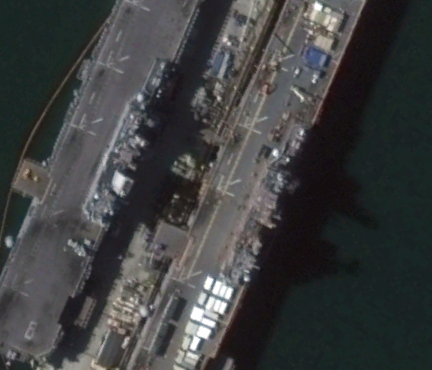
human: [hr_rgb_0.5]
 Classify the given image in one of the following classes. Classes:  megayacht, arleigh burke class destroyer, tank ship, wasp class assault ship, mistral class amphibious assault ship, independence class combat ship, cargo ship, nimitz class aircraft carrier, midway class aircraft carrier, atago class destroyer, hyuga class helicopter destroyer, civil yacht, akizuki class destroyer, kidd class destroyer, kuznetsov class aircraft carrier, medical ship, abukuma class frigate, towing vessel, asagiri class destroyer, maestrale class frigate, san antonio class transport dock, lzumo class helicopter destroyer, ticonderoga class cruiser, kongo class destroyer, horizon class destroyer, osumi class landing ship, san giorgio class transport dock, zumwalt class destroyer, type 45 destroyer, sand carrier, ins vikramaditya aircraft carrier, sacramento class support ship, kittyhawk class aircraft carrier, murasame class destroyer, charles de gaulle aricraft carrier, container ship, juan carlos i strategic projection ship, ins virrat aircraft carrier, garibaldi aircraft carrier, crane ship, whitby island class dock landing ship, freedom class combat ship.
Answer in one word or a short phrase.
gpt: Wasp class assault ship